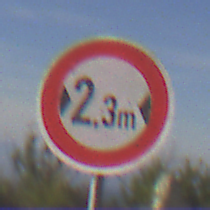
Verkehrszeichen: TatsaechlicheBreite2Komma3
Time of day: MorningAfternoon
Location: Outdoor (RoadRail)
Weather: PartlyCloudy
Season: NotSpecified
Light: Natural